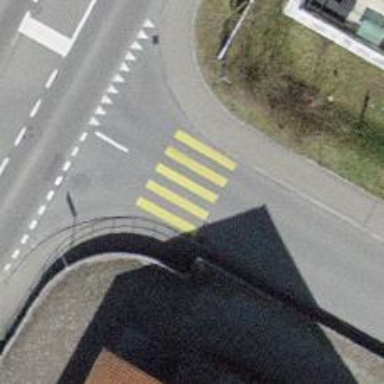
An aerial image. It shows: Marked crossing on the road.